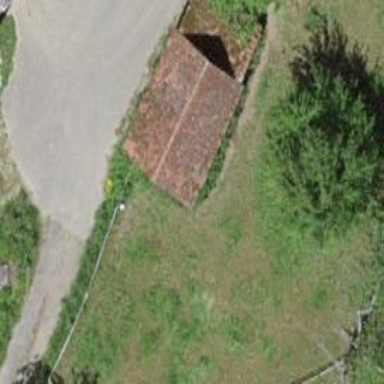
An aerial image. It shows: Rural barn.